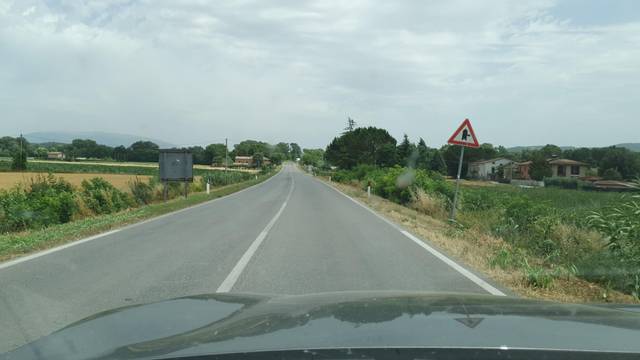
Region: Italy
Coordinates: 43.036, 12.417